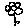
Label: flower